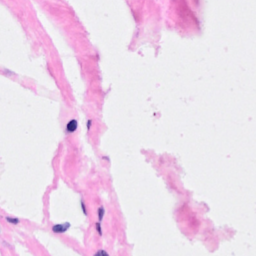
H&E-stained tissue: Breast